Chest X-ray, PA view. Patient: 63 years old, sex M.
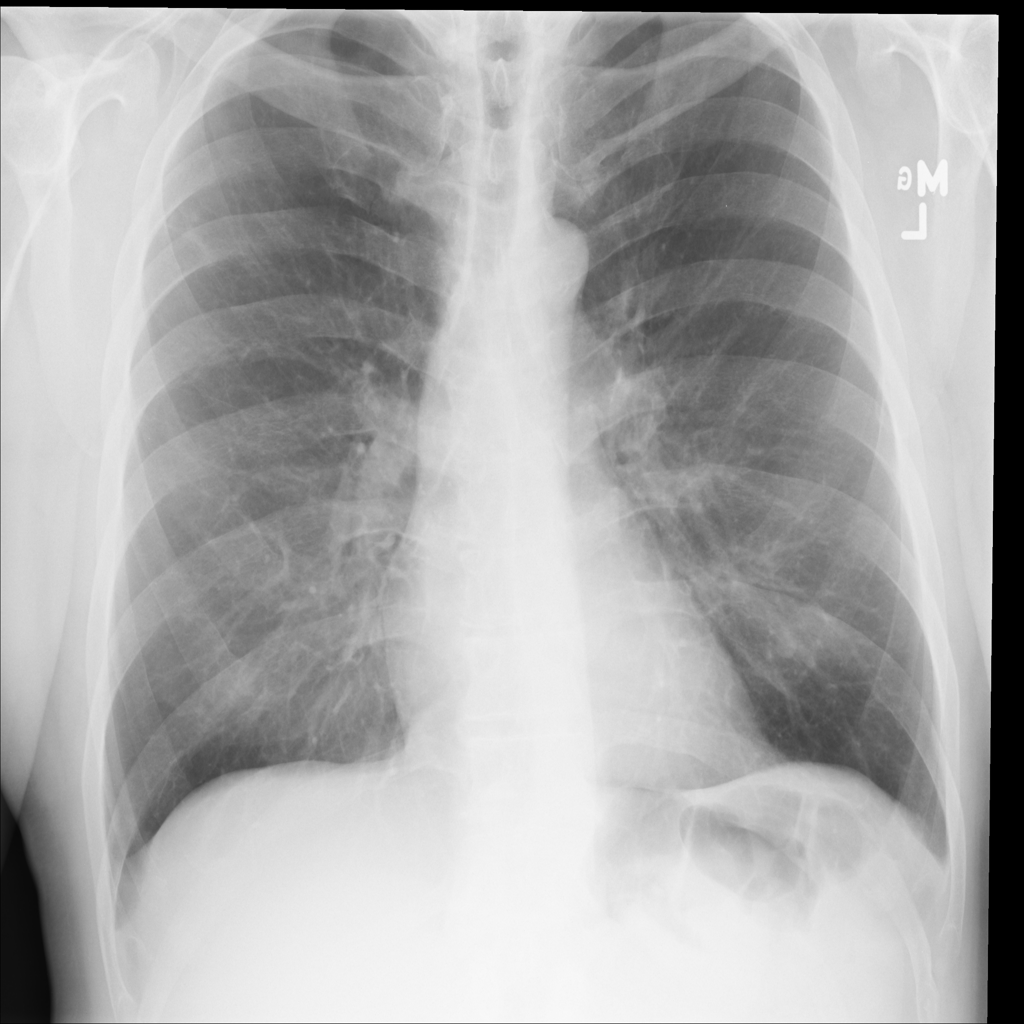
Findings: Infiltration